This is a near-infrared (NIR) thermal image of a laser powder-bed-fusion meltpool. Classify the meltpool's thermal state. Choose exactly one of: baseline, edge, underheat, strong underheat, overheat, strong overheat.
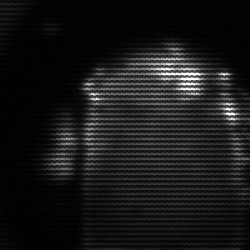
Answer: baseline